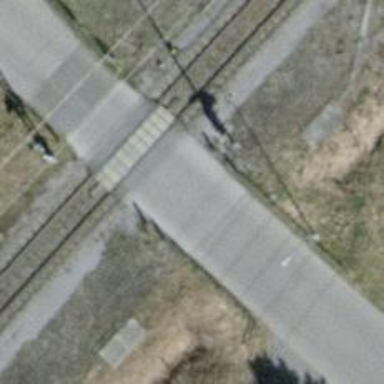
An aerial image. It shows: Full barrier level crossing along the railway.